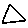
Label: triangle